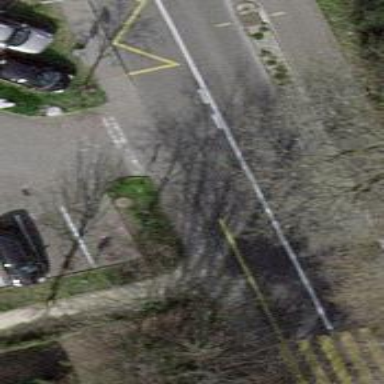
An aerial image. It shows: Asphalt sidewalk along the footway.